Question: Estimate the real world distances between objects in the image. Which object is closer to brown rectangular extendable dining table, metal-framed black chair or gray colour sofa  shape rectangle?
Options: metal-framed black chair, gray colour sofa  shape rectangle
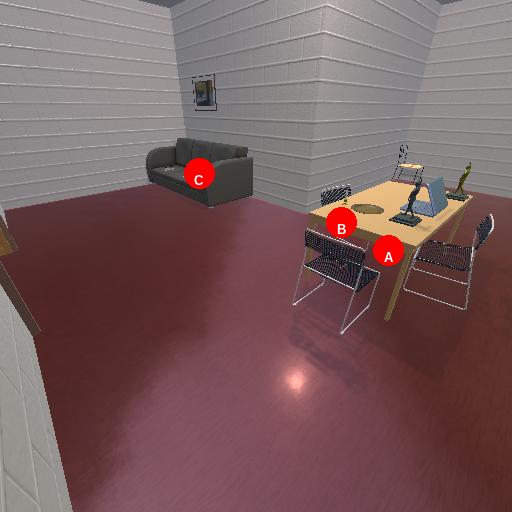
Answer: metal-framed black chair